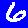
Digit: 6